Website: lowes
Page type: newsletter-management
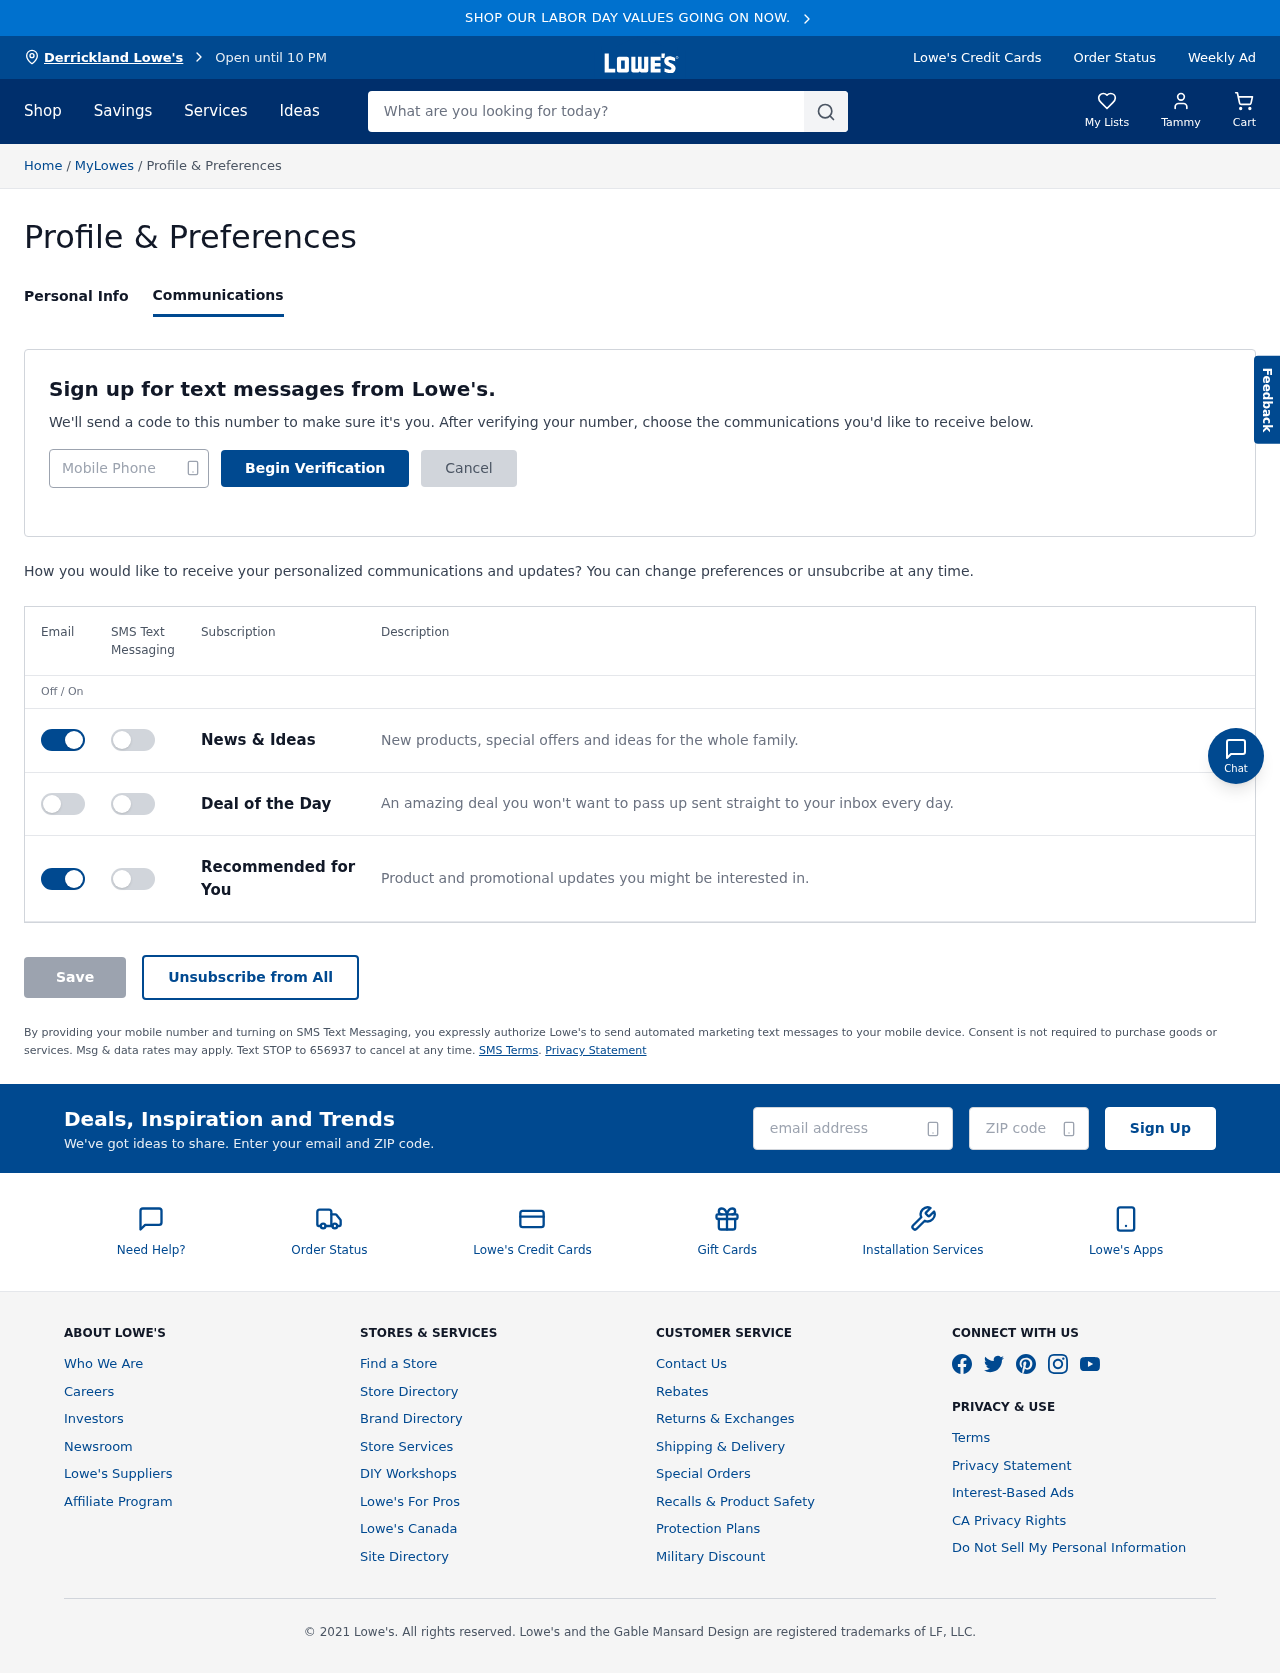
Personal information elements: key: PII_CITY
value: Derrickland Lowe's
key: PII_EMAIL
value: tammy.fernandez@yahoo.com
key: PII_FIRSTNAME
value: Tammy
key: PII_PHONE
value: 5128456597
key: PII_POSTCODE
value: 92929
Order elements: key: ORDER_NUM_ITEMS
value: Cart
Search elements: key: HEADER_SEARCH
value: What are you looking for today?